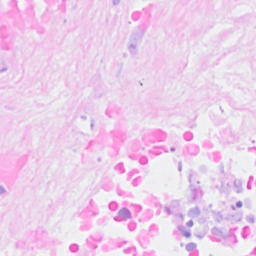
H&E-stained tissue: Breast